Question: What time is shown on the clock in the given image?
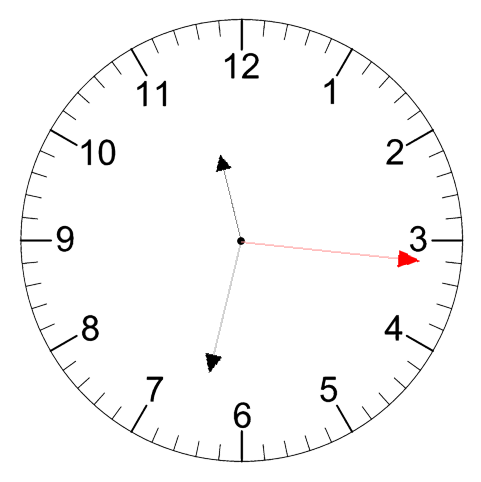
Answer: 11:32:16